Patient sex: M
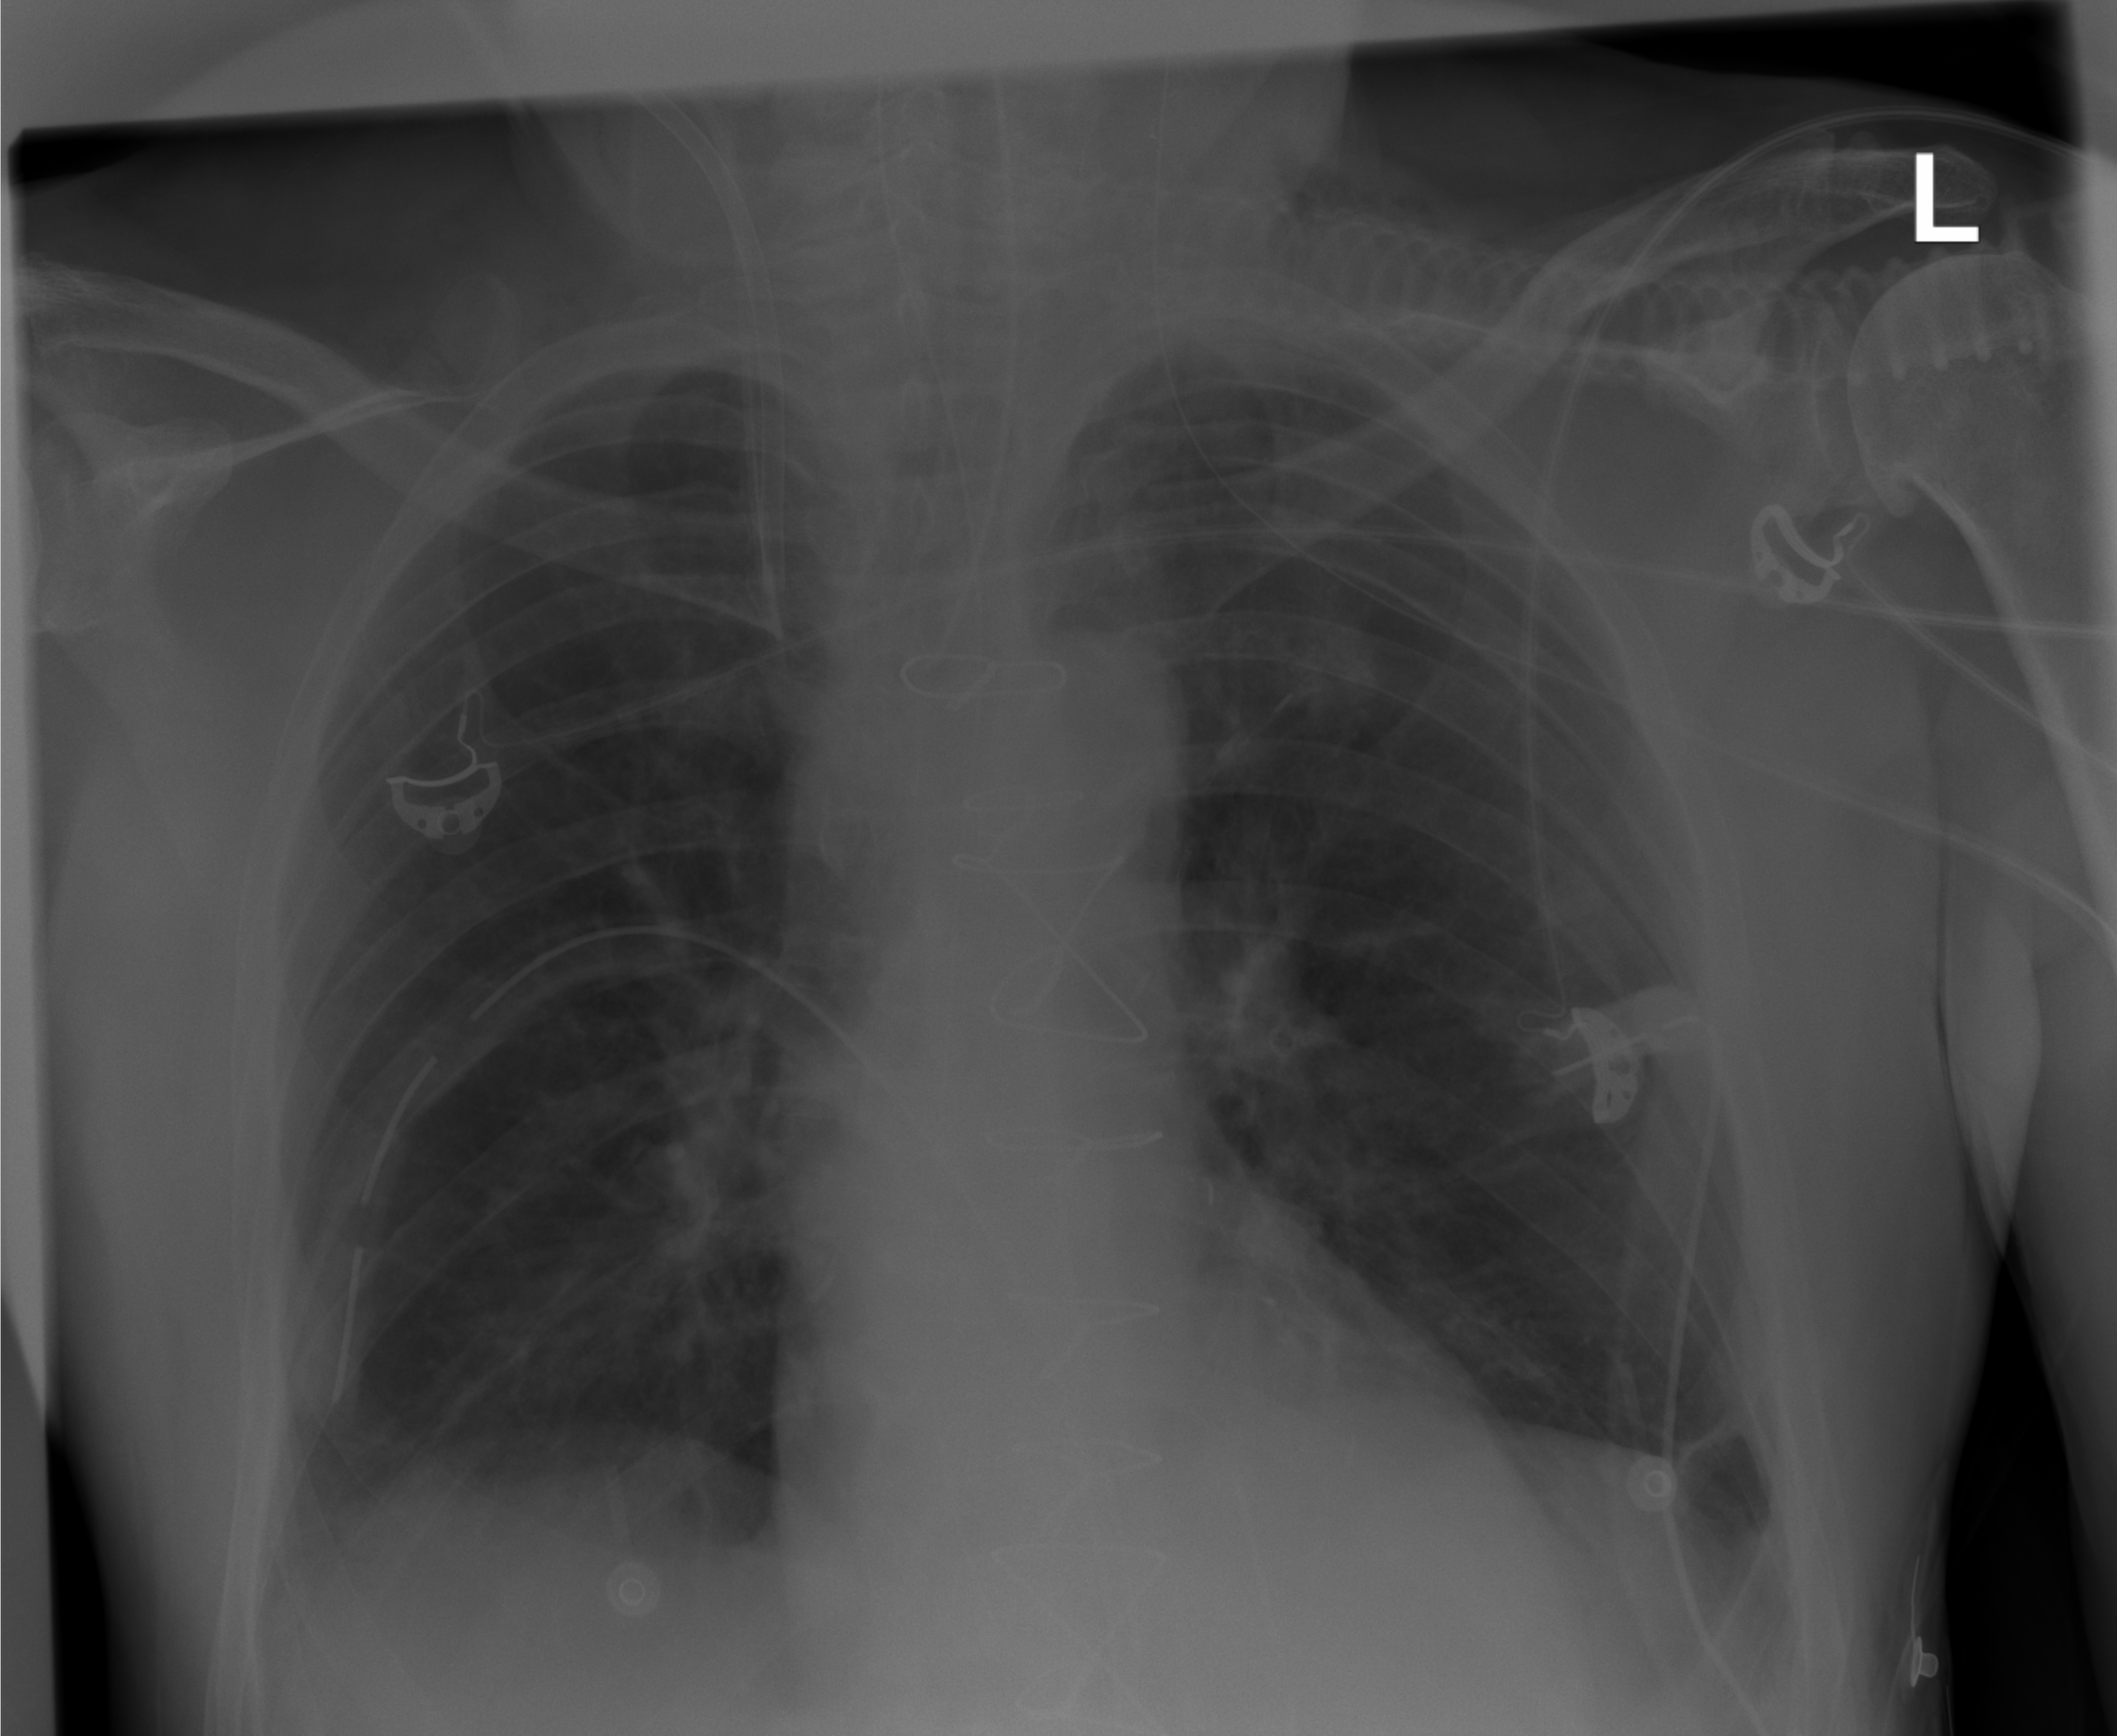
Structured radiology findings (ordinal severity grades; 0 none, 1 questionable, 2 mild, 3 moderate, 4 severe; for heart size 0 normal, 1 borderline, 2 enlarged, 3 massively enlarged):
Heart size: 0
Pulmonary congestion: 0
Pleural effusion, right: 0
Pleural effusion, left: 2
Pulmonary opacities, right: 0
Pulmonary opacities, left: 0
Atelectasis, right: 0
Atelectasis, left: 2